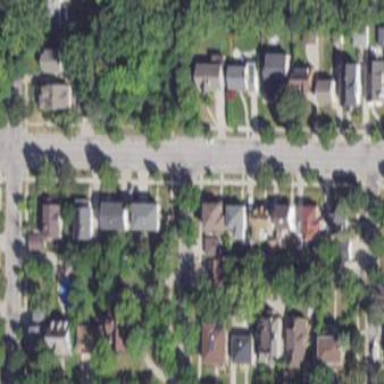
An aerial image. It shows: Sidewalk.